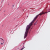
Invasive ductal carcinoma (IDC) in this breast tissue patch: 0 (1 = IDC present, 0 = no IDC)